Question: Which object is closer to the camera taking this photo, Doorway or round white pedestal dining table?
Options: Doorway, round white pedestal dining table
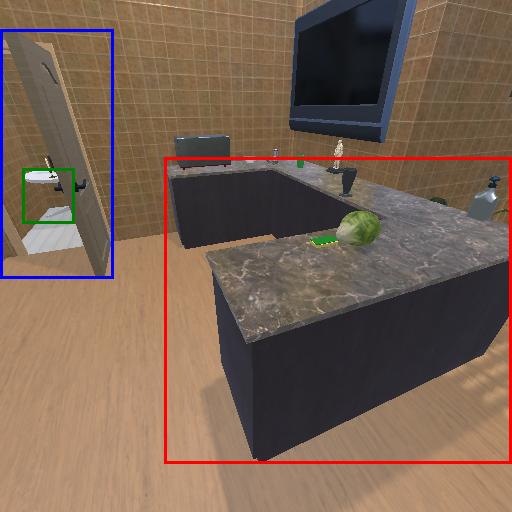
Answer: Doorway